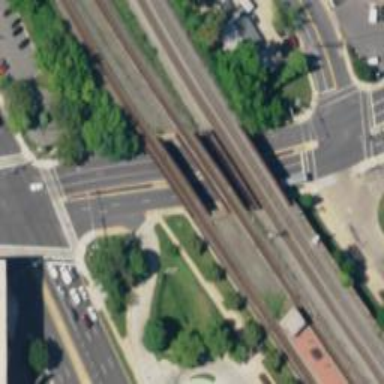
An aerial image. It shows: Bridge for electrified rail.